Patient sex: F
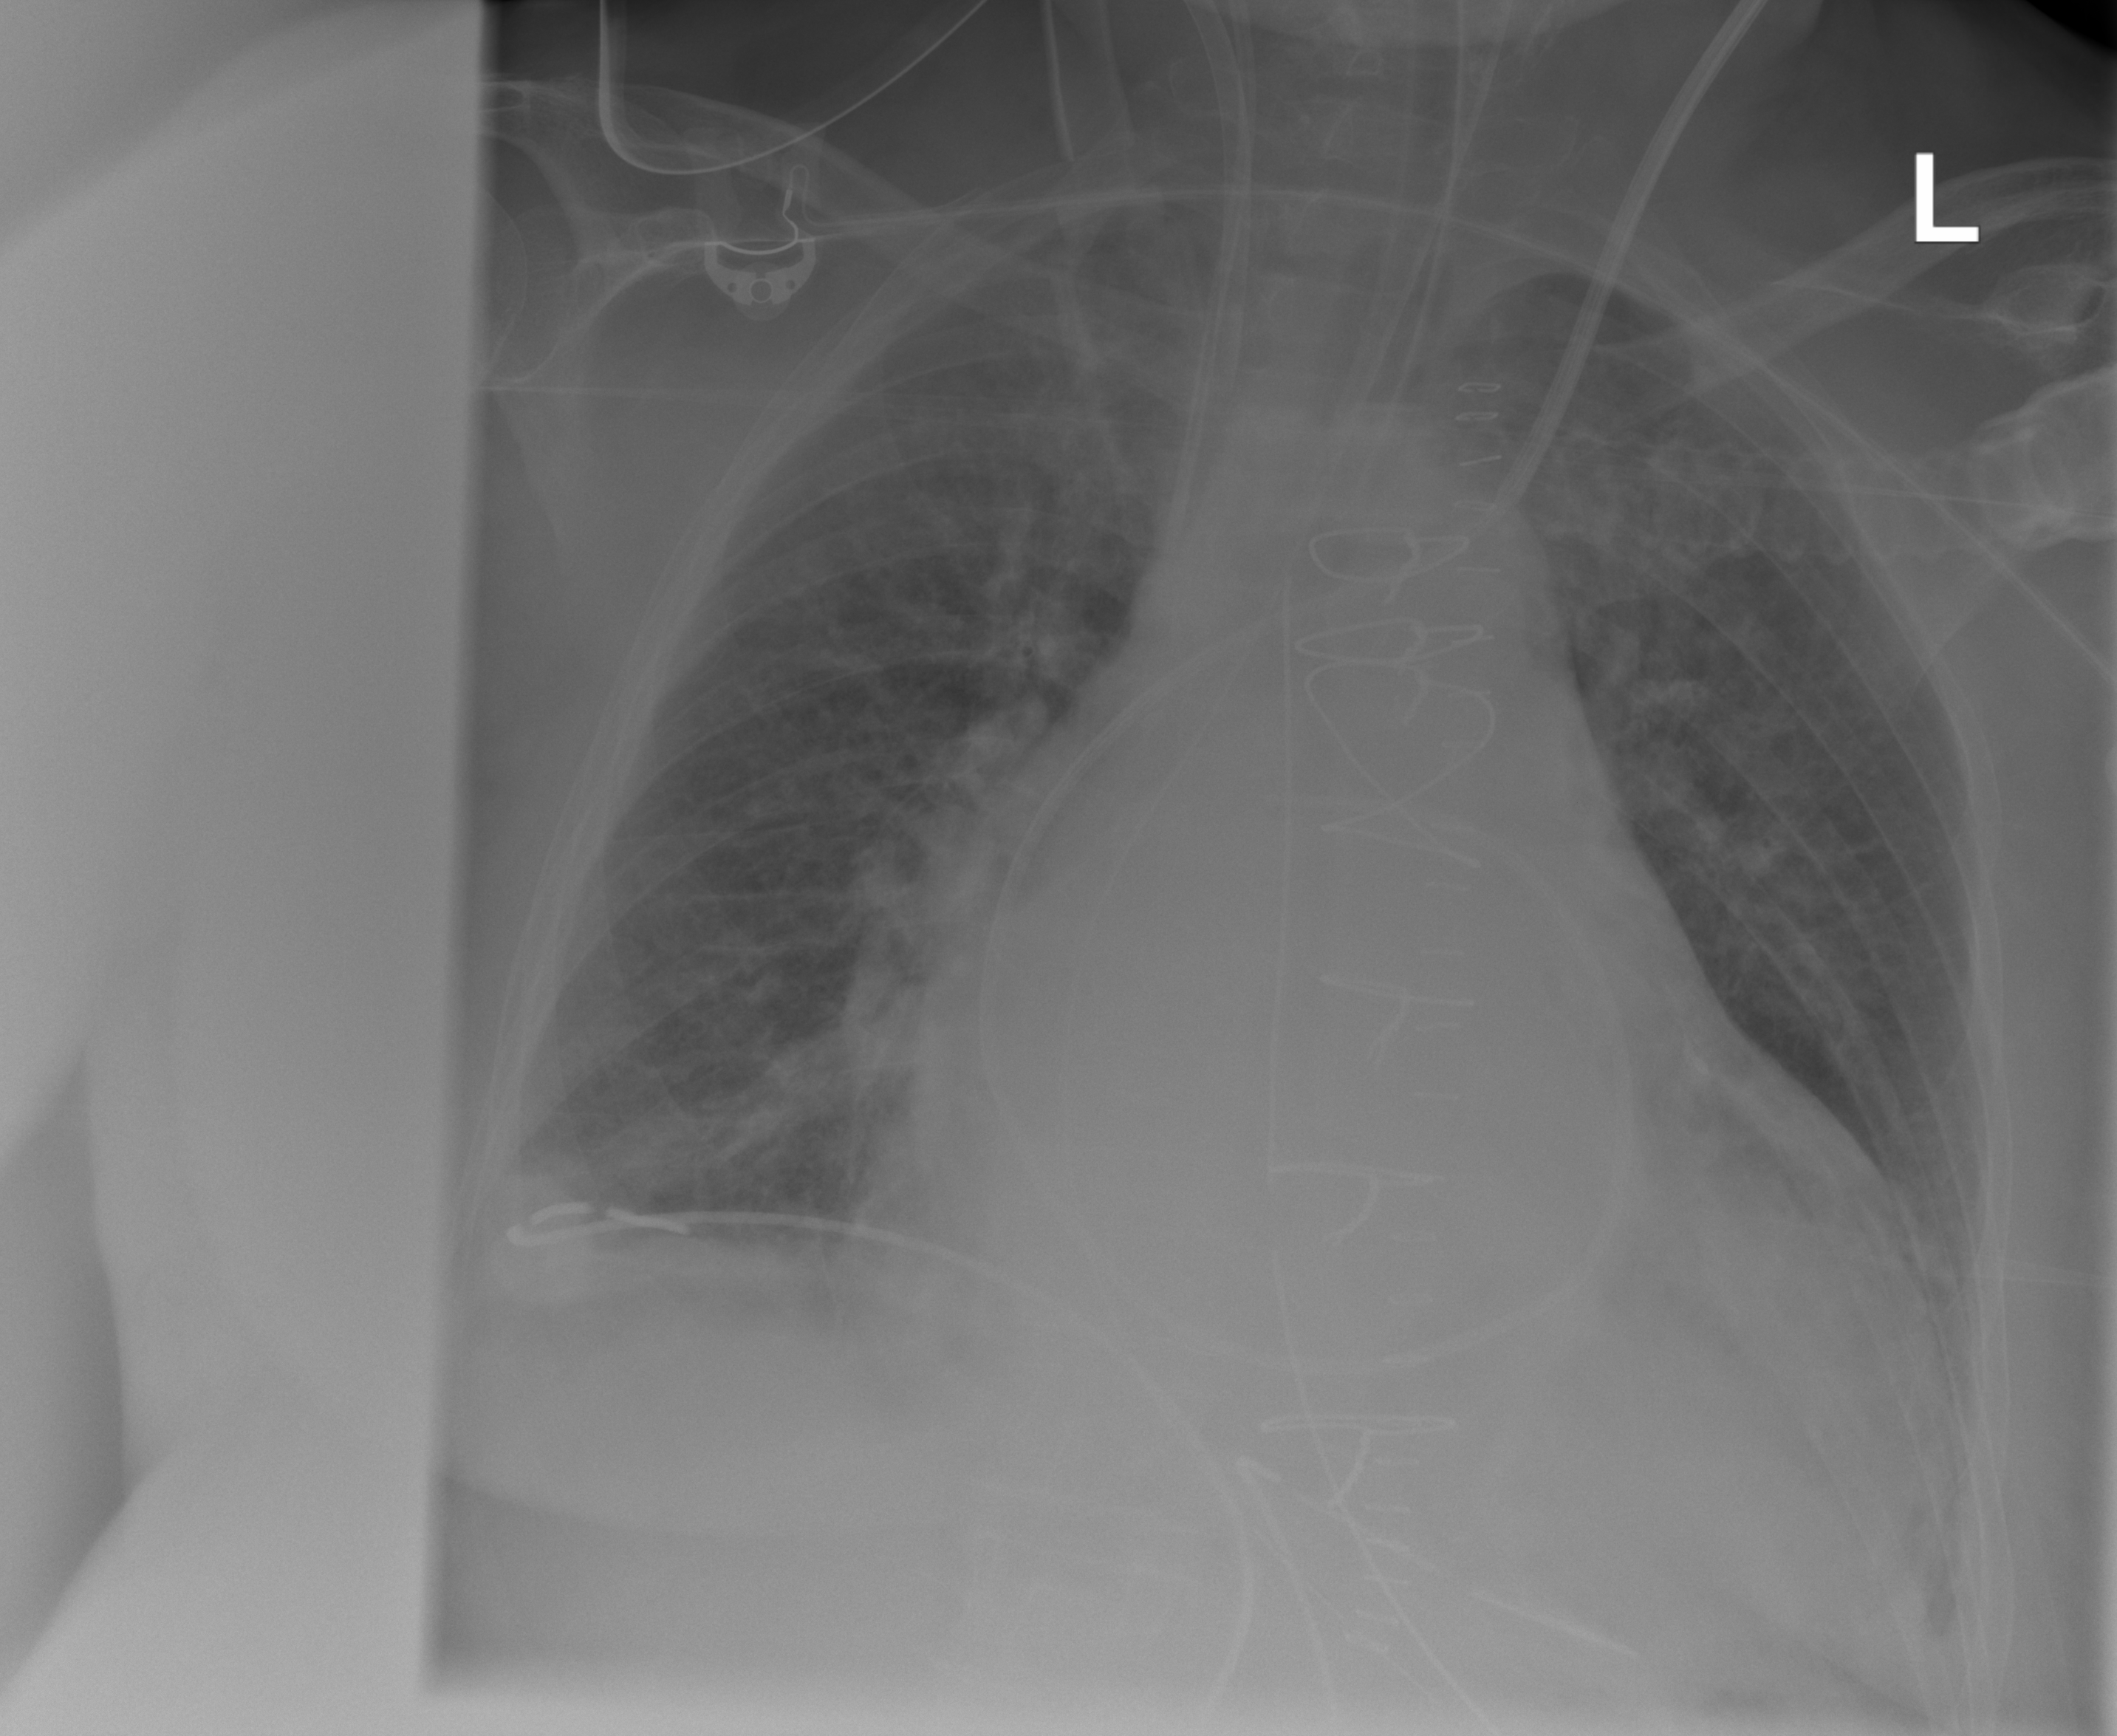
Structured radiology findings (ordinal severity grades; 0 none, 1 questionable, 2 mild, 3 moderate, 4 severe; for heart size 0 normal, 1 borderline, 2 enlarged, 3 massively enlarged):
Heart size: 2
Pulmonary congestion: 2
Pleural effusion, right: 2
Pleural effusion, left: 2
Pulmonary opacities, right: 2
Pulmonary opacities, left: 2
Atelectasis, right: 2
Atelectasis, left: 2